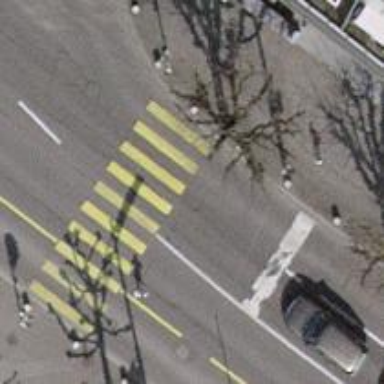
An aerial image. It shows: Road crossing with traffic signals and zebra markings.